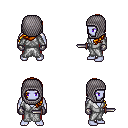
a pixel art fantasy rpg character, male body template, dark elf, purple skin, white robe, red pants, dark blonde left-swept hairstyle, chain hood, metal gloves, dagger, four views (front, back, left, right), 2x2 character sprite sheet, small pixel art, hard edges, no anti-aliasing